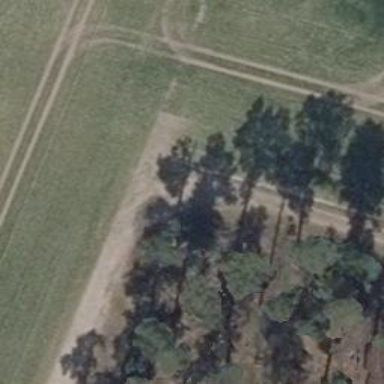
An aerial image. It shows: Sandy track with tracktype of grade5.